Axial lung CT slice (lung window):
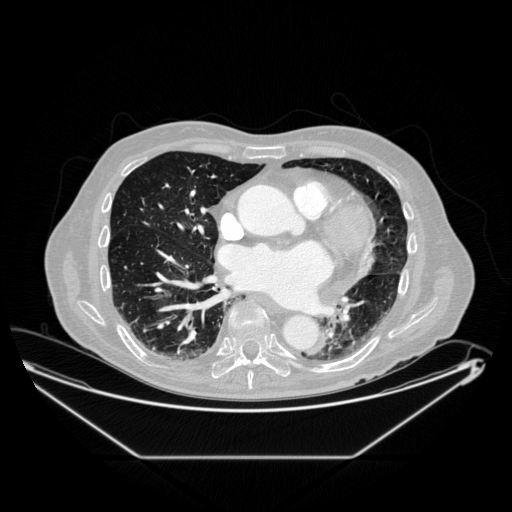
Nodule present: no